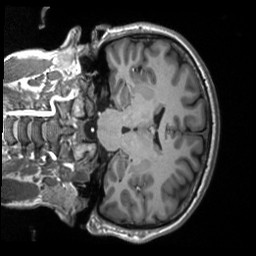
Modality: T1w
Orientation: coronal
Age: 27
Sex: male
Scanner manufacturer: siemens
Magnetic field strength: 3 T
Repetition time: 2.53 s
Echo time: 0.00219 s